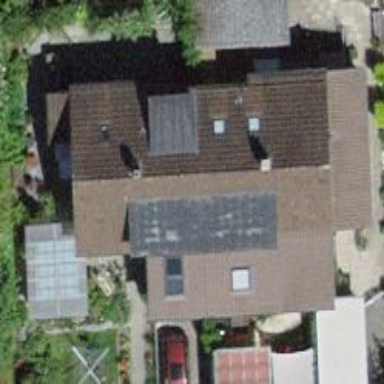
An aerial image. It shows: Semidetached house with gabled roof.